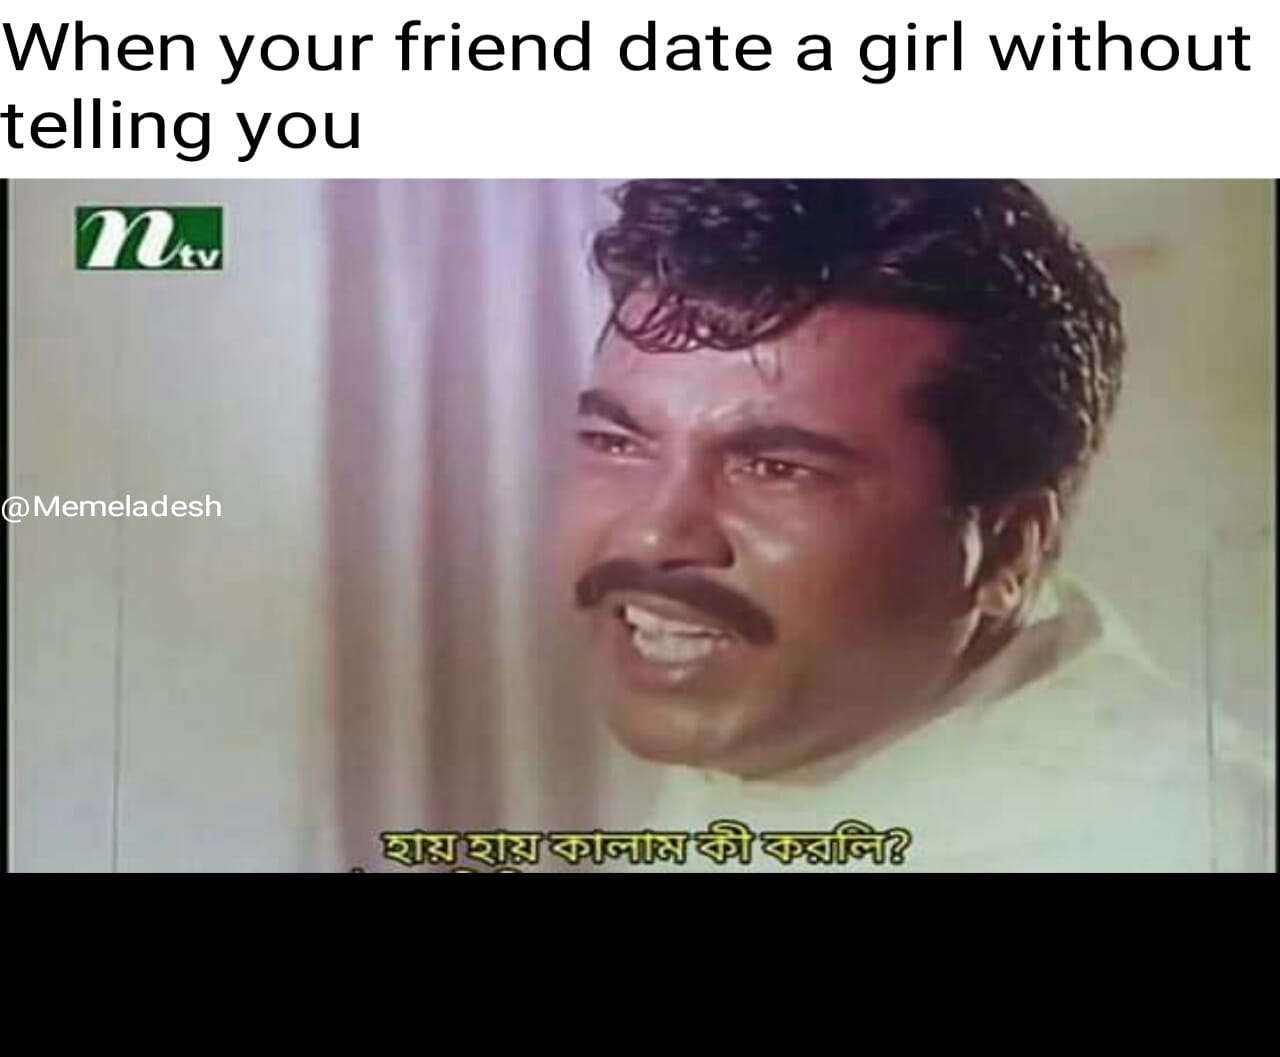
Caption: When your friend date a girl without telling you   হায় হায় কালাম কী করলি ?
Label: non-hate